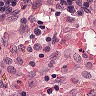
Metastatic tissue present: no